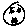
Label: smiley face